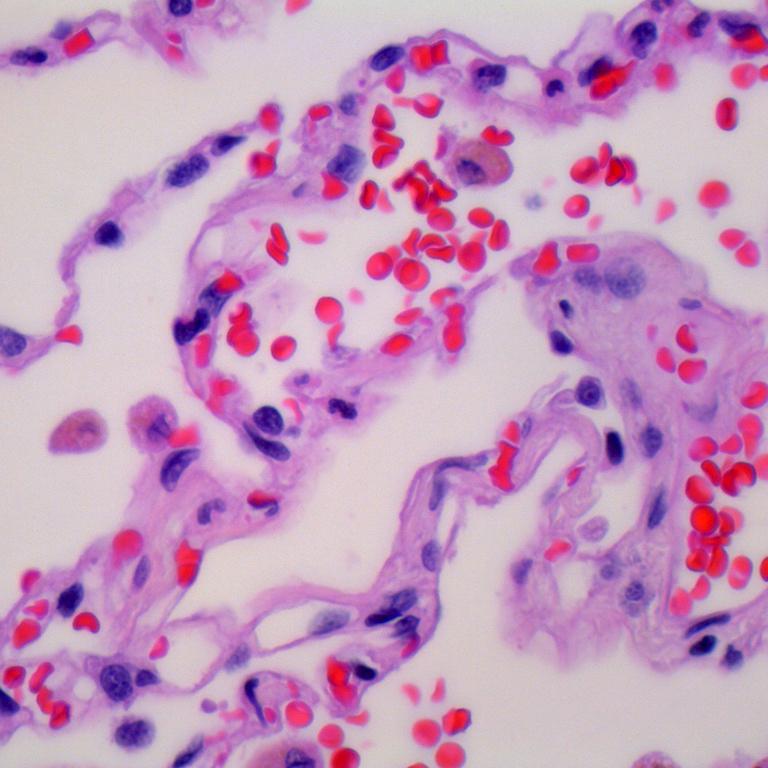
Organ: lung
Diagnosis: benign